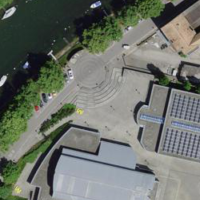
EUNIS habitat code: 54
Species observed at this site:
Rosa pendulina